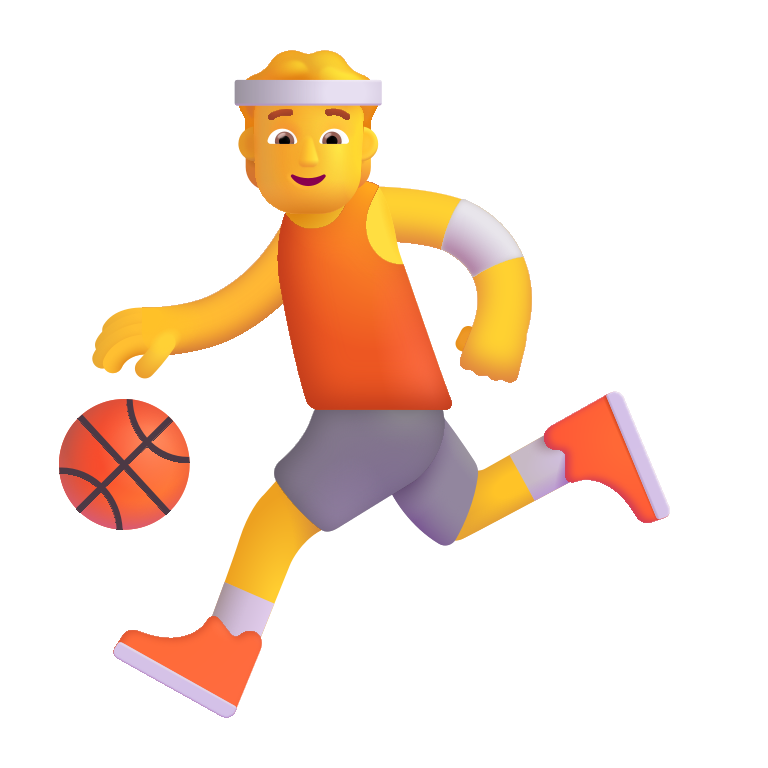
person bouncing ball color default